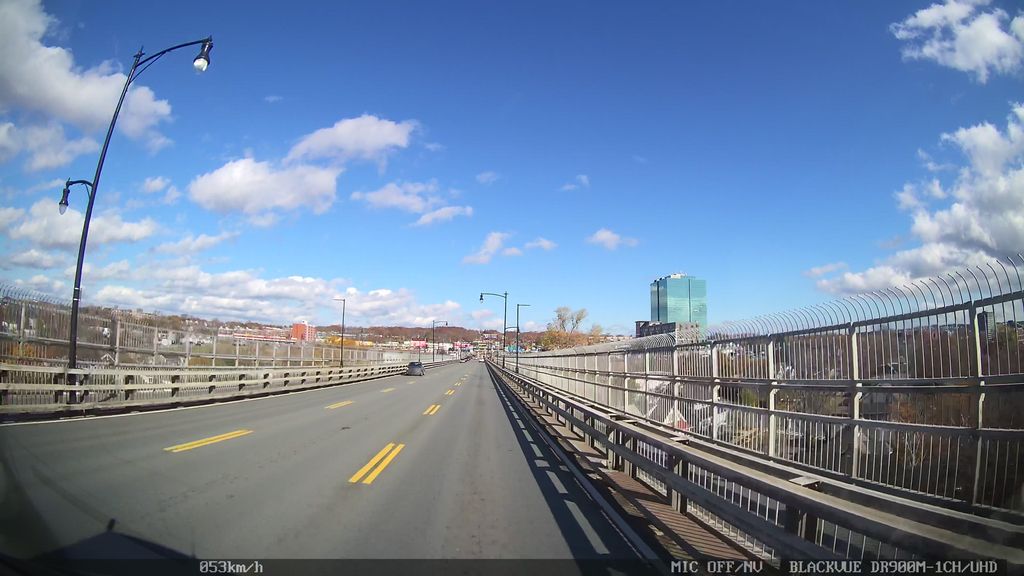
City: halifax